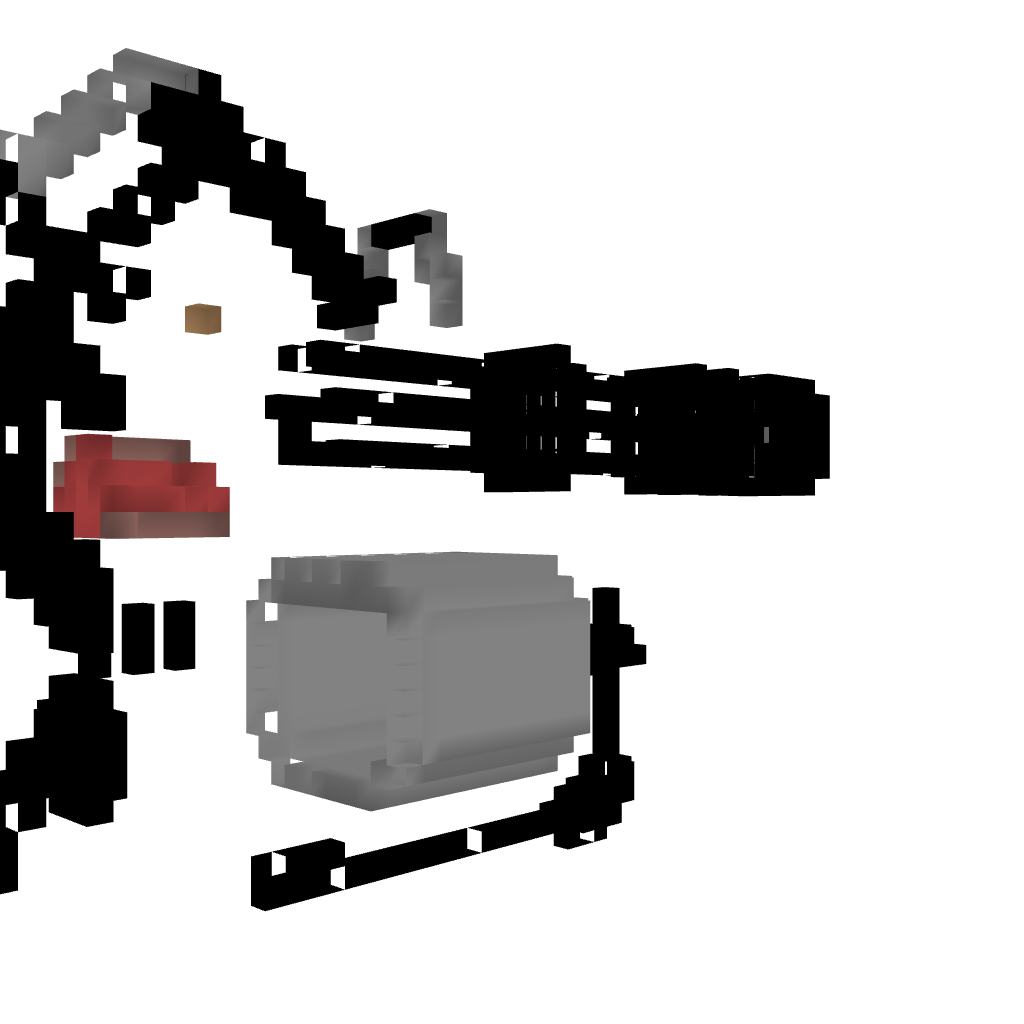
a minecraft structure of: minigun bad low quality